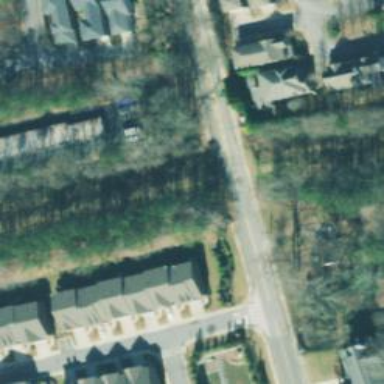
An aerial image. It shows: Marked crossing on the road.